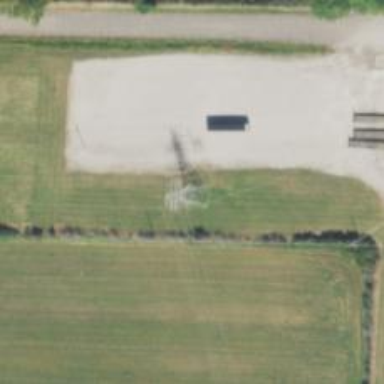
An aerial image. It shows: Lattice structure tower used for power distribution.